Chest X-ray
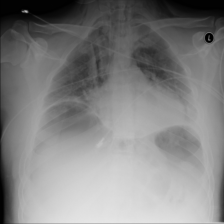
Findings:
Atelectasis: positive
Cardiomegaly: negative
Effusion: negative
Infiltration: negative
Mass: negative
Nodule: negative
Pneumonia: negative
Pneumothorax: negative
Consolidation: negative
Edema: negative
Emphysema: negative
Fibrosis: negative
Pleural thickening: negative
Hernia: negative